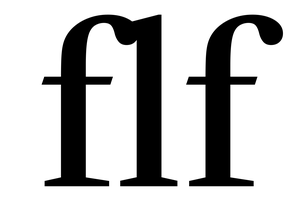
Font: LibreCaslonText_Medium